Interaction volume radius: 5 \u00c5
Interaction volume height: 40 \u00c5
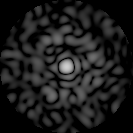
Disorder parameter: 0.863